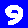
Digit: 9